Interaction volume radius: 10 \u00c5
Interaction volume height: 30 \u00c5
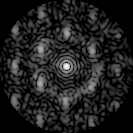
Disorder parameter: 0.6188